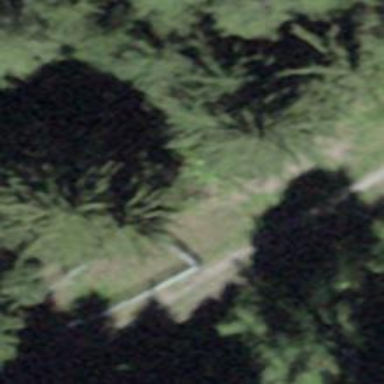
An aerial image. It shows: Unpaved track with grade2 track type.